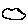
Label: cloud